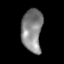
Tissue: lung
Cell type: Myeloid cells
Senescence score: 0.5435
Nuclear area (px): 878
Mean DAPI intensity: 131.874